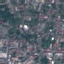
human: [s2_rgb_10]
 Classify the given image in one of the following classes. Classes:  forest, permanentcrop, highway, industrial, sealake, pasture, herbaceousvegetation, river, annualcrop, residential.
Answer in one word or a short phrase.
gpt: Residential